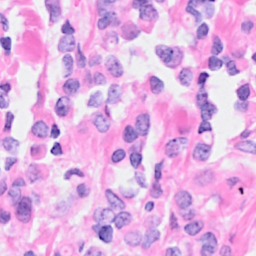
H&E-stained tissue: Breast